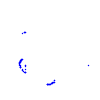
Particle: pion